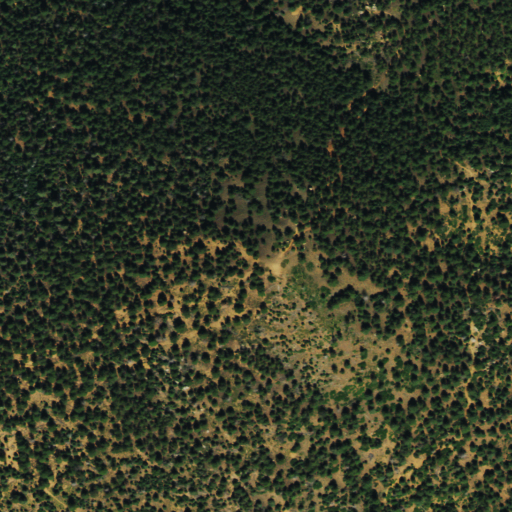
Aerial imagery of mountain in Colorado named Mays Peak containing only evergreen forest